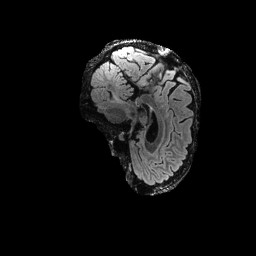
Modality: FLAIR
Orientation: sagittal
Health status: ill
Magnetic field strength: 3 T